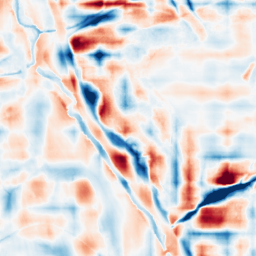
Category: wavelet
Decomposition family: wavelet_reverse_biorthogonal
Decomposition parameters: wavelet: rbio4.4
level: 5
Upsampling method: linear_exact
Upsampling parameters: scale: 2
Upsampling scale: 2